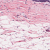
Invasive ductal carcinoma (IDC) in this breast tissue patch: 0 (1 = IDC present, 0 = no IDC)